Question: I need a JQuery or Javascript plugin that do the functionality like demonstrated below. Clicking on add button/text will move the selected value from first box to second one. And remove button/text will do reverse of it. Is there any plugin to gain the functionality?
Note that i need both the text and the value to be moved.

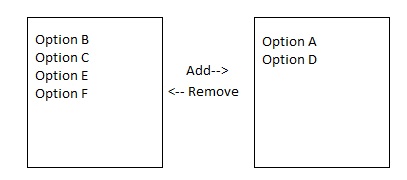
Answer: Try this: <URL>